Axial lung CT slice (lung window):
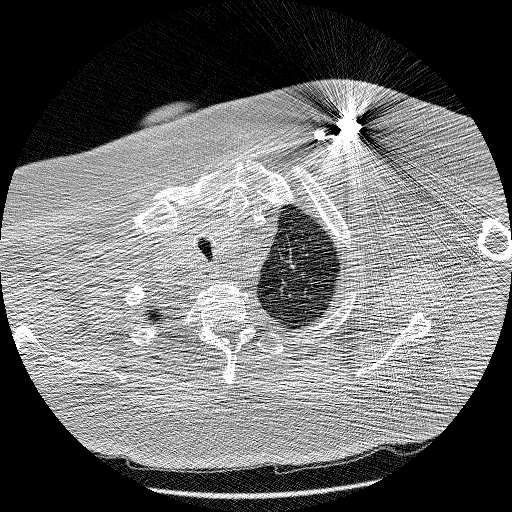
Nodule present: no